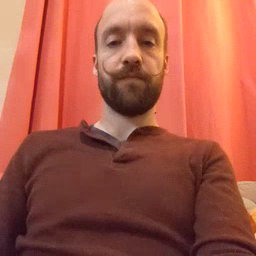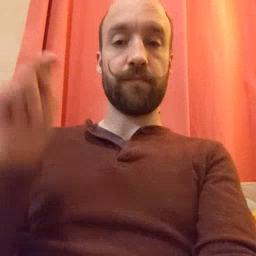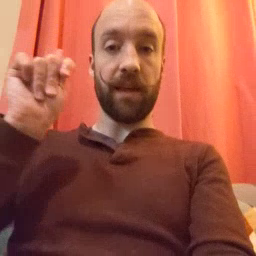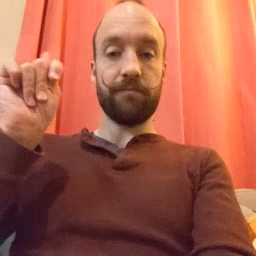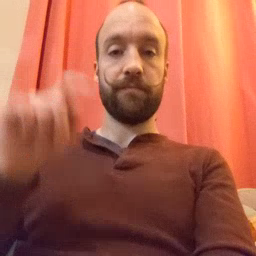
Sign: potty